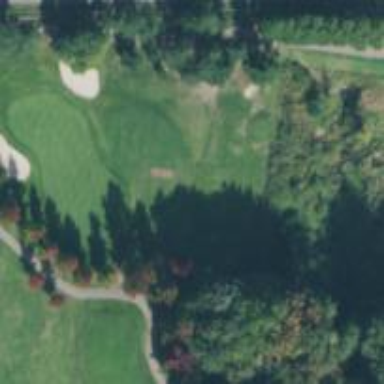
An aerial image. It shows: Golf hole.